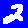
Digit: 2